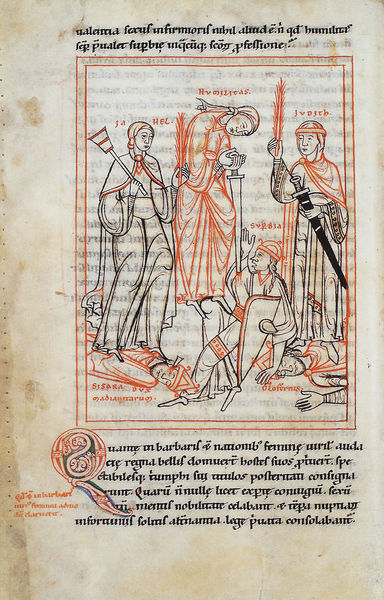
Titel: Speculum virginum
Institution: Köln, Historisches Archiv
Schlagwörter: feder, kampf, frau, männer, schwarz, federn, hinrichtung, judith, tot, gewand, schrift, krieg, schlacht, soldaten, schild, buch, druck, illustration, schwert, schwerter, text, waffen, soldat, helm, ritter, buchseite, mittelalter, heilige, handschrift, latein, buchmalerei, codex, tötung, sahel